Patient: sex F, age 35
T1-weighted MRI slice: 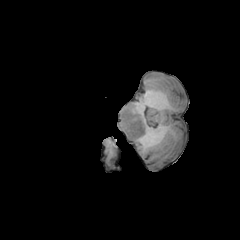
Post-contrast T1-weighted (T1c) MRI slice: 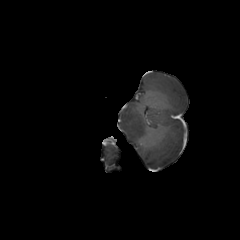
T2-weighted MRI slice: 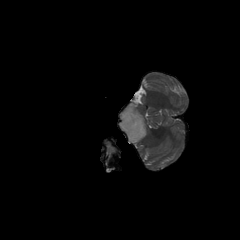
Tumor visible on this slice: yes
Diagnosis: Astrocytoma, IDH-mutant
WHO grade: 3